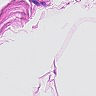
Metastatic tissue present: no